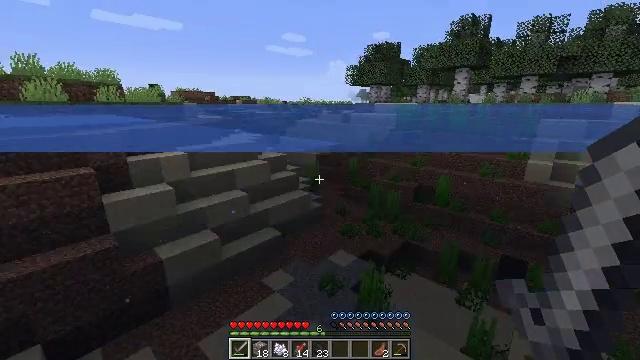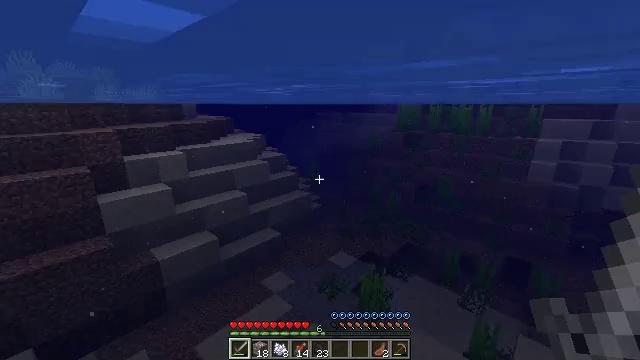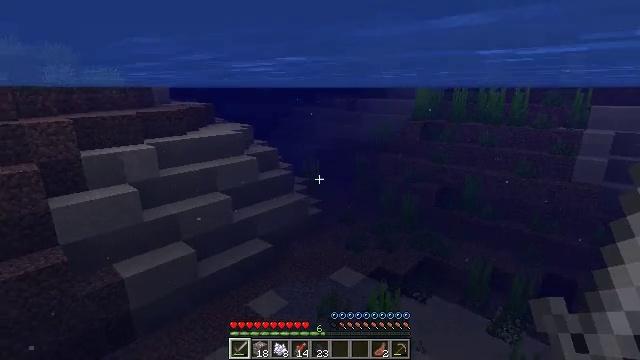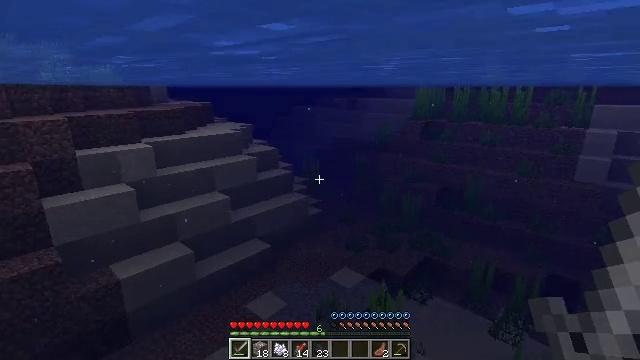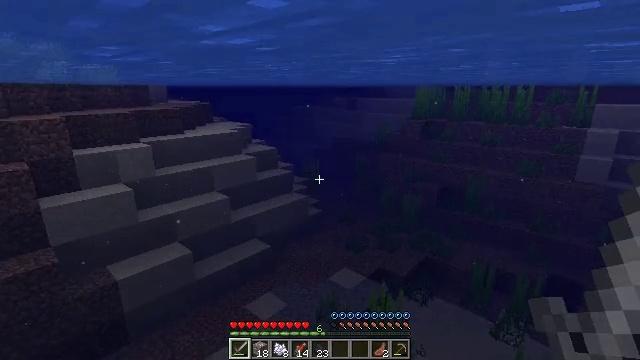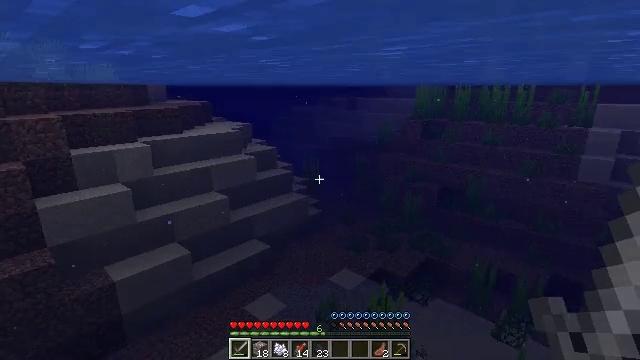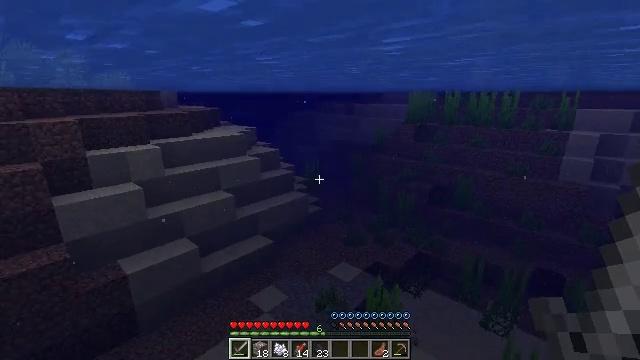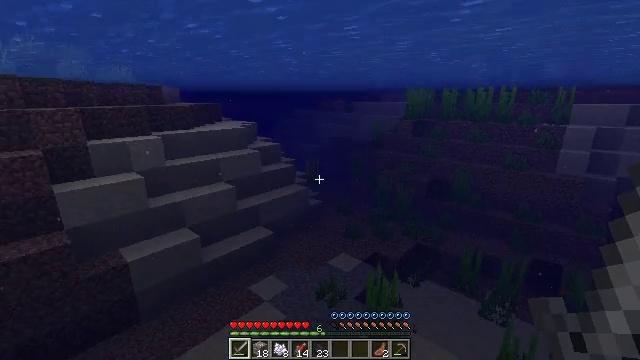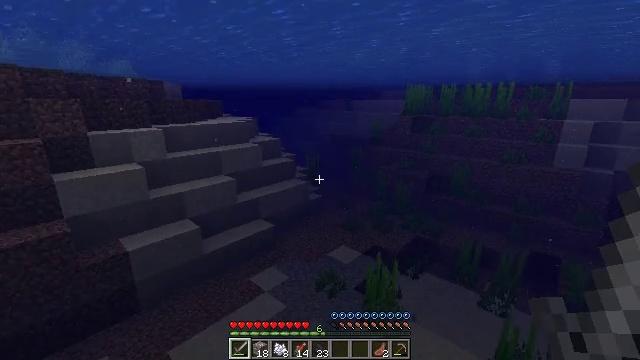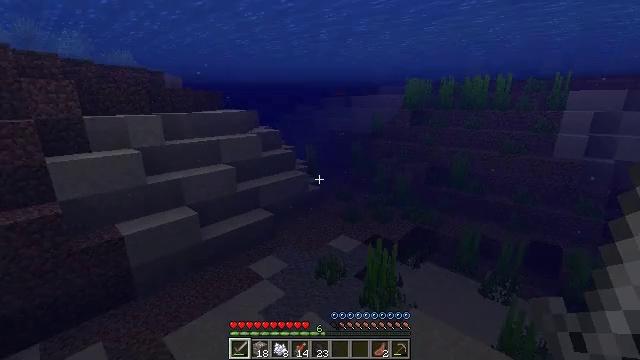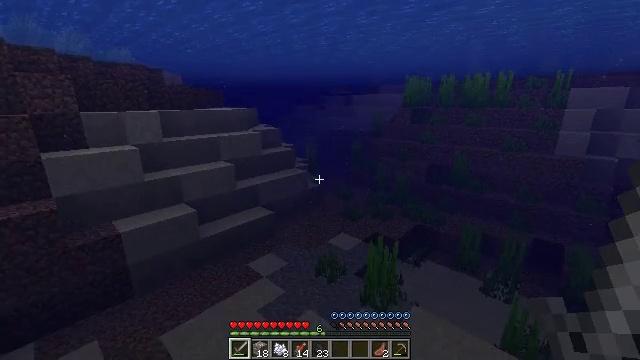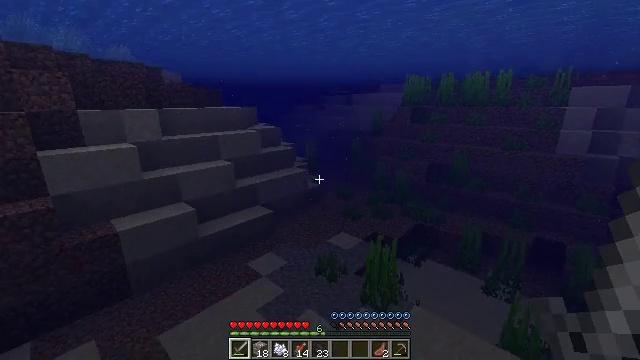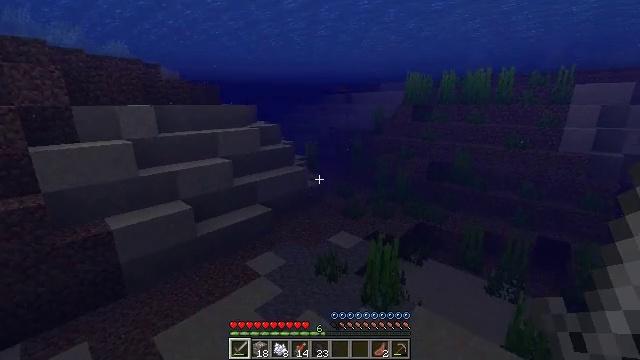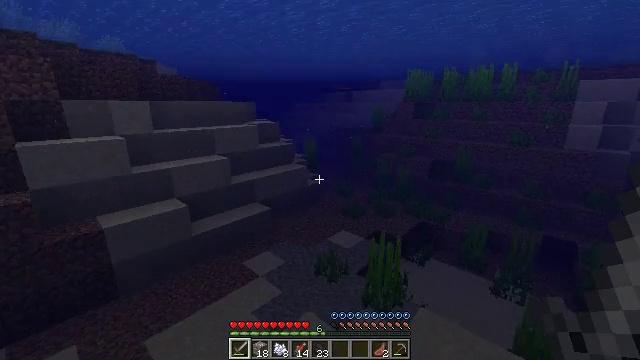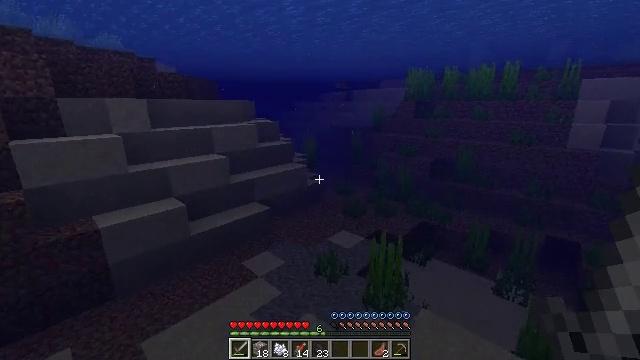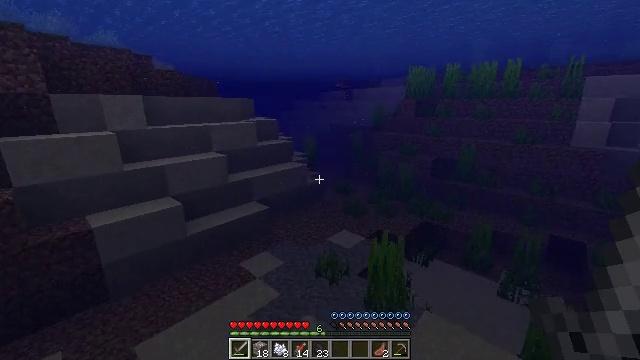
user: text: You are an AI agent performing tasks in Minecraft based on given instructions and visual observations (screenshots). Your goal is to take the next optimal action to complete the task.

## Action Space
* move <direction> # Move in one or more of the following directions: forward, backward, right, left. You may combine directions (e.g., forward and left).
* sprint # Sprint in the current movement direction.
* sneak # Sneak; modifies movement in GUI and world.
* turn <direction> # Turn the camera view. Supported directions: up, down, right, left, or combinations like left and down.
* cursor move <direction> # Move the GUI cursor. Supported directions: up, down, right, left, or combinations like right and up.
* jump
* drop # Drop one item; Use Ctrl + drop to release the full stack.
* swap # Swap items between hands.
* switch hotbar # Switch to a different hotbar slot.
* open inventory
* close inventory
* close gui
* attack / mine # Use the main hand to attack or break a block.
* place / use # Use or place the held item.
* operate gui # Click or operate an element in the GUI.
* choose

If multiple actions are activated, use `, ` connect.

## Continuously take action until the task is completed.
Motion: motion action
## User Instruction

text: Hunt a salmon.
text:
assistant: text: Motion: move forward
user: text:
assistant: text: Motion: move forward
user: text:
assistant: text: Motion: move forward
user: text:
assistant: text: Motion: move forward
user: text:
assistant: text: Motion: move forward, sprint
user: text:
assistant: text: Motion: move forward, sprint
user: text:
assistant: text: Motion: move forward, sprint
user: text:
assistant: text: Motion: move forward, sprint
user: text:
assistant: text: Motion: move forward
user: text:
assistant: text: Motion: move forward
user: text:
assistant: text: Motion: move forward
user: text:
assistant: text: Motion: move forward
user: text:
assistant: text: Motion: move forward
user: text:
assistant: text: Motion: move forward
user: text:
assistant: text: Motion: move forward
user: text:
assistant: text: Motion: move forward
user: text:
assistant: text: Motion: move forward
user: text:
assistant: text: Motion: move forward
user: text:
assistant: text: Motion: move forward
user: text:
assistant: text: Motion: move forward
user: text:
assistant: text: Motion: move forward, turn up
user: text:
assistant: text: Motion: move forward, turn left and up
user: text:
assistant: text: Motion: move forward, turn up
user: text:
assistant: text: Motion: move forward, turn up
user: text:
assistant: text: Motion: move forward
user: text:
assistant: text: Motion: move forward
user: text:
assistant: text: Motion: move forward
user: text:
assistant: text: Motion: move forward
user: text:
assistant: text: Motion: move forward
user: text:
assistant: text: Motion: move forward